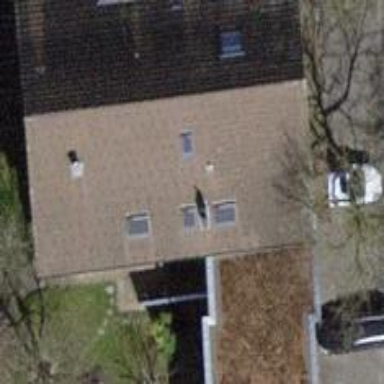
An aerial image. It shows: Building with tiled roof.